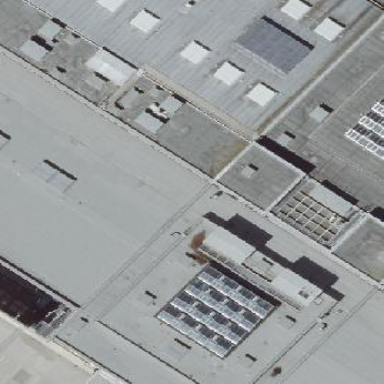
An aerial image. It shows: Part of building.